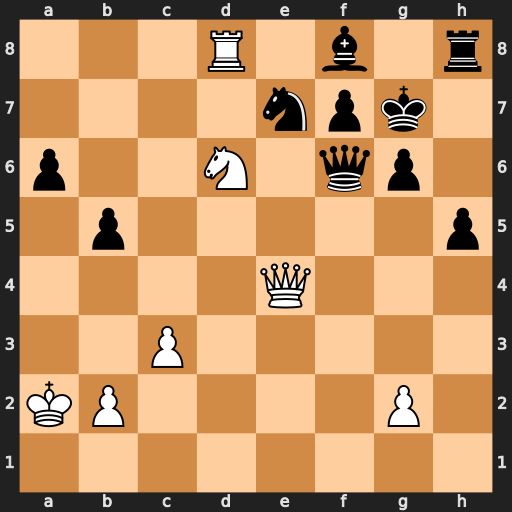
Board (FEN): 3R1b1r/4npk1/p2N1qp1/1p5p/4Q3/2P5/KP4P1/8
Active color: w
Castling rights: -
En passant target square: -
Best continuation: Ne8+ Kh6 Nxf6